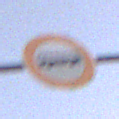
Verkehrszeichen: VerbotKraftomnibusse
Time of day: SunriseSunset
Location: Outdoor (Suburban)
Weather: PartlyCloudy
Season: NotSpecified
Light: Natural